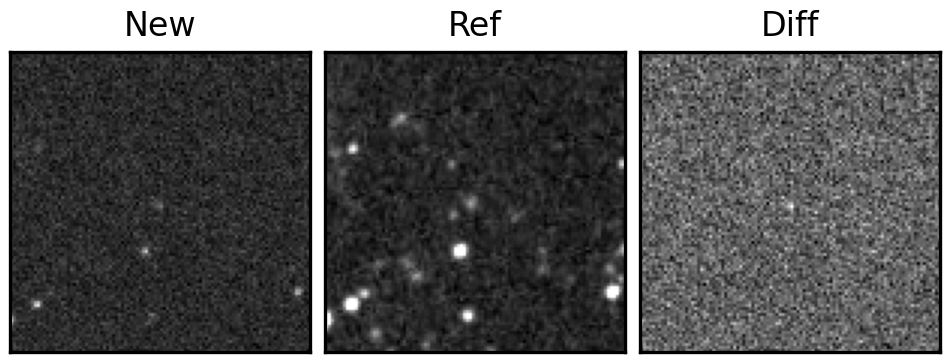
Label: real